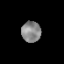
Tissue: prostate
Cell type: Epithelial cells
Senescence score: 0.3465
Nuclear area (px): 395
Mean DAPI intensity: 136.195